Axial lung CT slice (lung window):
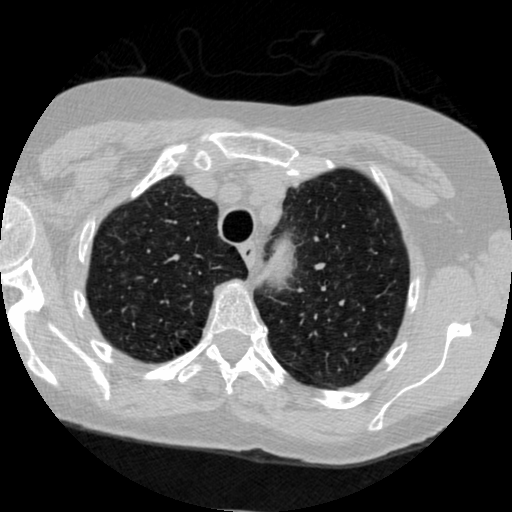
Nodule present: no